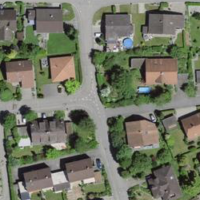
EUNIS habitat code: 54
Species observed at this site:
Vicia sepium